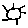
Label: sun